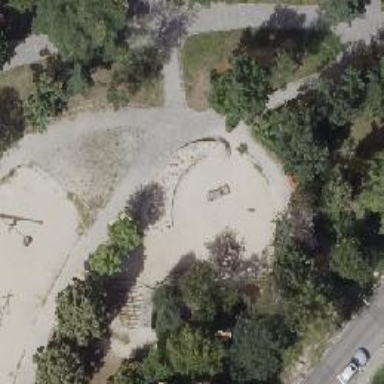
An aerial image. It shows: Playground featuring climbing frame.